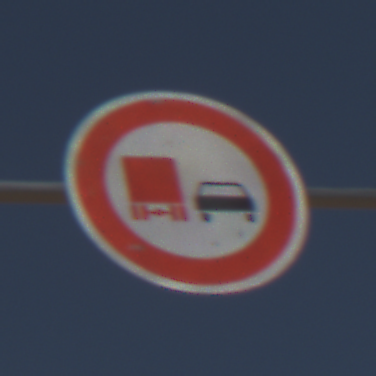
Verkehrszeichen: UeberholverbotKraftfahrzeuge
Umgebung: Outdoor, Nature
Tageszeit: Midday
Wetter: Clear
Licht: Natural
Jahreszeit: NotSpecified
Kontrast: HighContrast